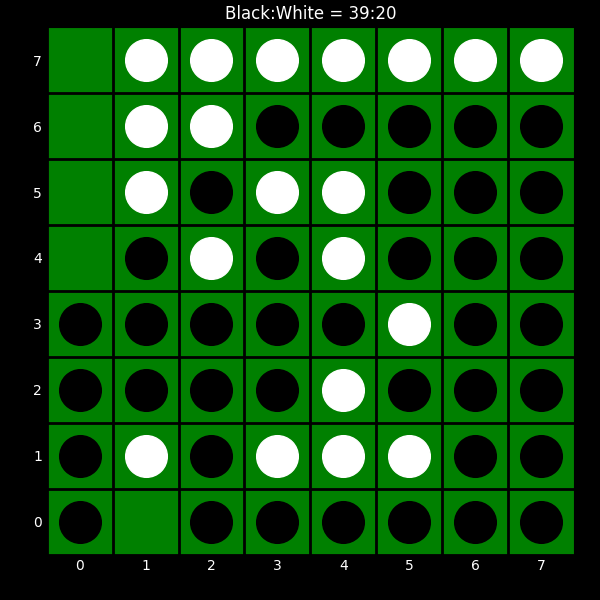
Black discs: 39
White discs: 20